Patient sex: F
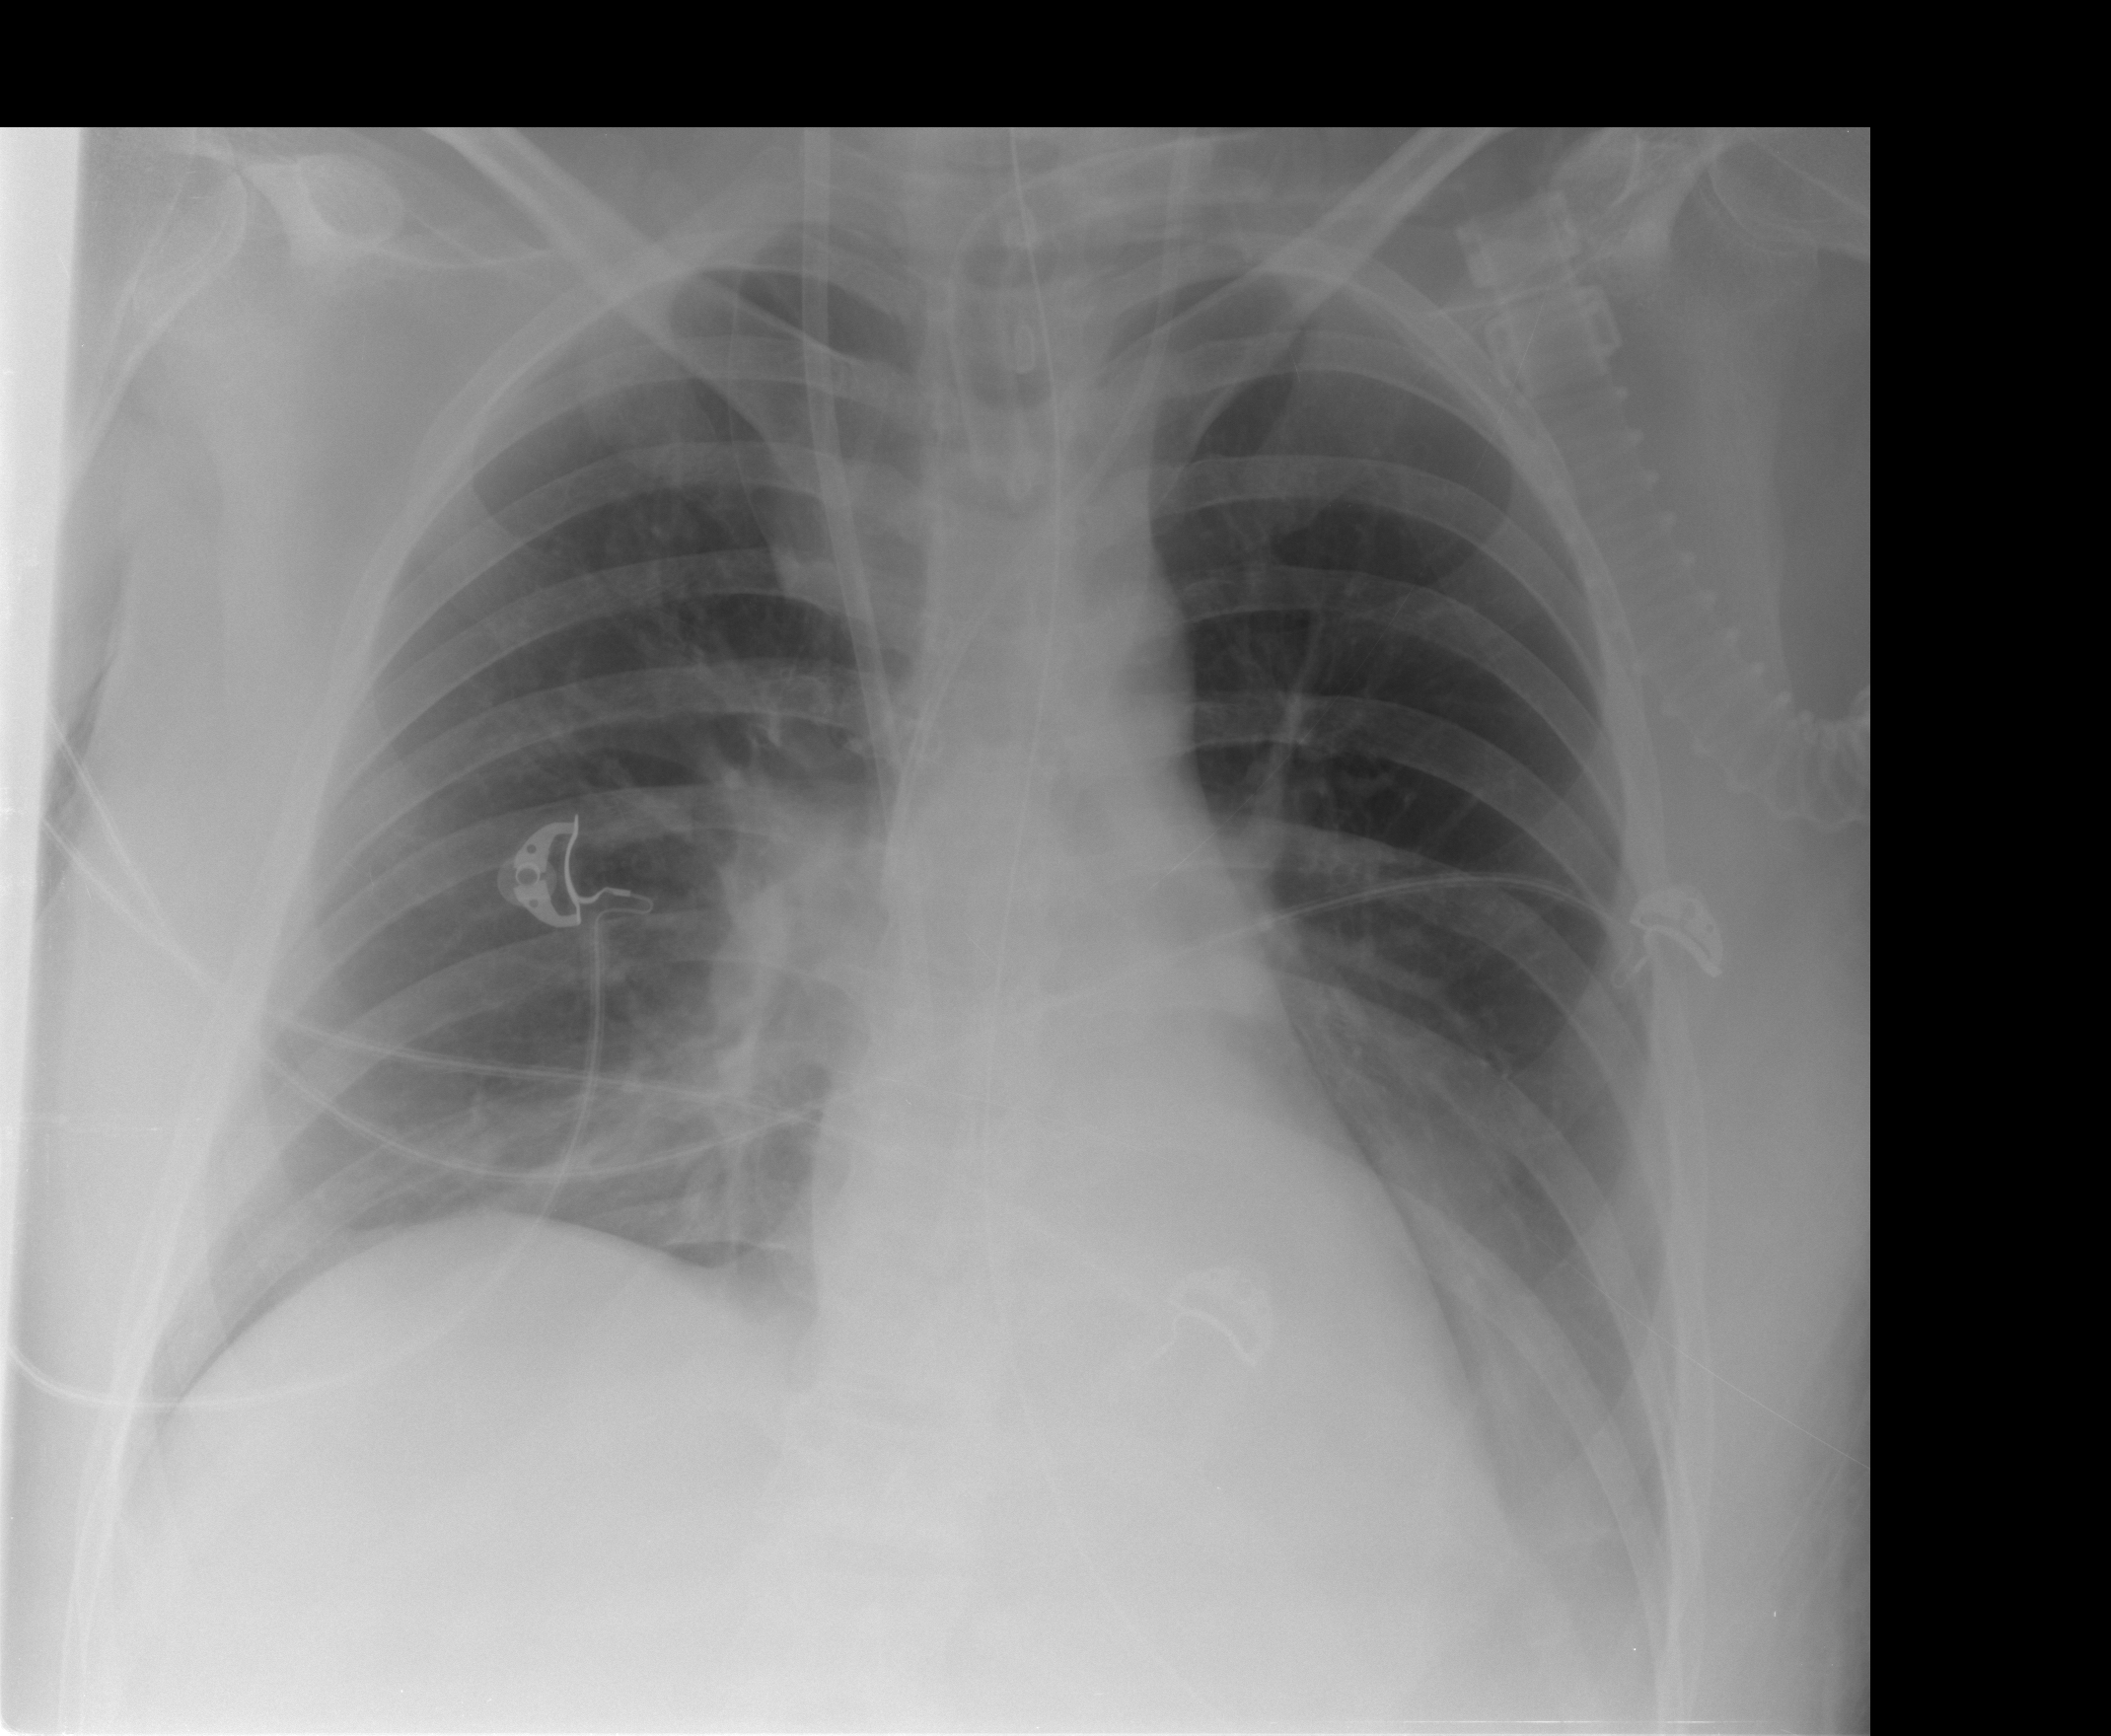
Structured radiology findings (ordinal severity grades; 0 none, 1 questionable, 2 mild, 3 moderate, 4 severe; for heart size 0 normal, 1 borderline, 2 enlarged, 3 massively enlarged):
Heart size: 0
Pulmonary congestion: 0
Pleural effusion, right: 1
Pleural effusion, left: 2
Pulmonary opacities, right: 0
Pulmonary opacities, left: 0
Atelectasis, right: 1
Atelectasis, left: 2